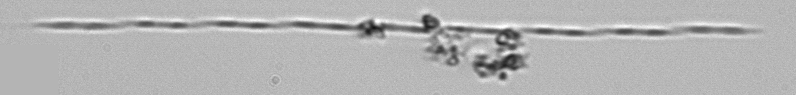
Label: Pseudo-nitzschia